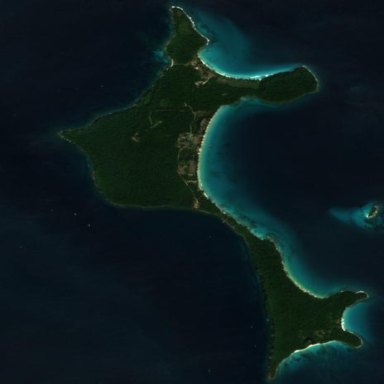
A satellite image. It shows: Island with natural coastline.